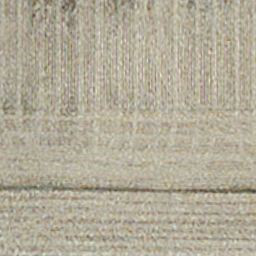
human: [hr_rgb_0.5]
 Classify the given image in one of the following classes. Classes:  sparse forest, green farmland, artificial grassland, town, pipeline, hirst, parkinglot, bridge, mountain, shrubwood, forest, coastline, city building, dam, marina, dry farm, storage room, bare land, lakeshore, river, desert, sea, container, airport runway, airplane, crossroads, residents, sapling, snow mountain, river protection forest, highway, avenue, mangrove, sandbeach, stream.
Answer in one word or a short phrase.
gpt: dry farm